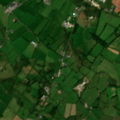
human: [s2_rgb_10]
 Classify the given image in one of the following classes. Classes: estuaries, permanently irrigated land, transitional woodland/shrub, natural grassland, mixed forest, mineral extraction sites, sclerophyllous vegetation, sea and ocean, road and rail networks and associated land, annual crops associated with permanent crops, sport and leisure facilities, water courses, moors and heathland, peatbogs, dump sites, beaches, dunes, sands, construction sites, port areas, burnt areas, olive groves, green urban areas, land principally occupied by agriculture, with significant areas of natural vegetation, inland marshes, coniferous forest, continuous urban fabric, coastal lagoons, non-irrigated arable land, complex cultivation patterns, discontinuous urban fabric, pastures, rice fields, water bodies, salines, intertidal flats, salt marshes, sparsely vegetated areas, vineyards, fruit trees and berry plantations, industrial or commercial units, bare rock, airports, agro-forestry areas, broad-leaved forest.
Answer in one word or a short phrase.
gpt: pastures, land principally occupied by agriculture, with significant areas of natural vegetation